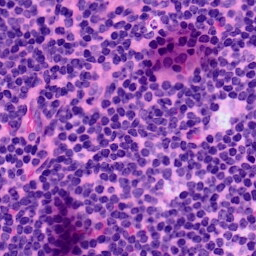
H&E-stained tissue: LymphNode